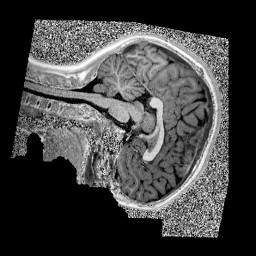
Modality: UNIT1
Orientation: sagittal
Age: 11
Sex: female
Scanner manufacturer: siemens
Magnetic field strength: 3 T
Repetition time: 4 s
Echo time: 0.00299 s